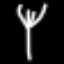
Label: fork